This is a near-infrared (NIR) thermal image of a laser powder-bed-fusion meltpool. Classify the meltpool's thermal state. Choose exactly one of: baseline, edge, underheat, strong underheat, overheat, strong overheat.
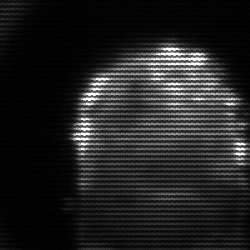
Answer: baseline